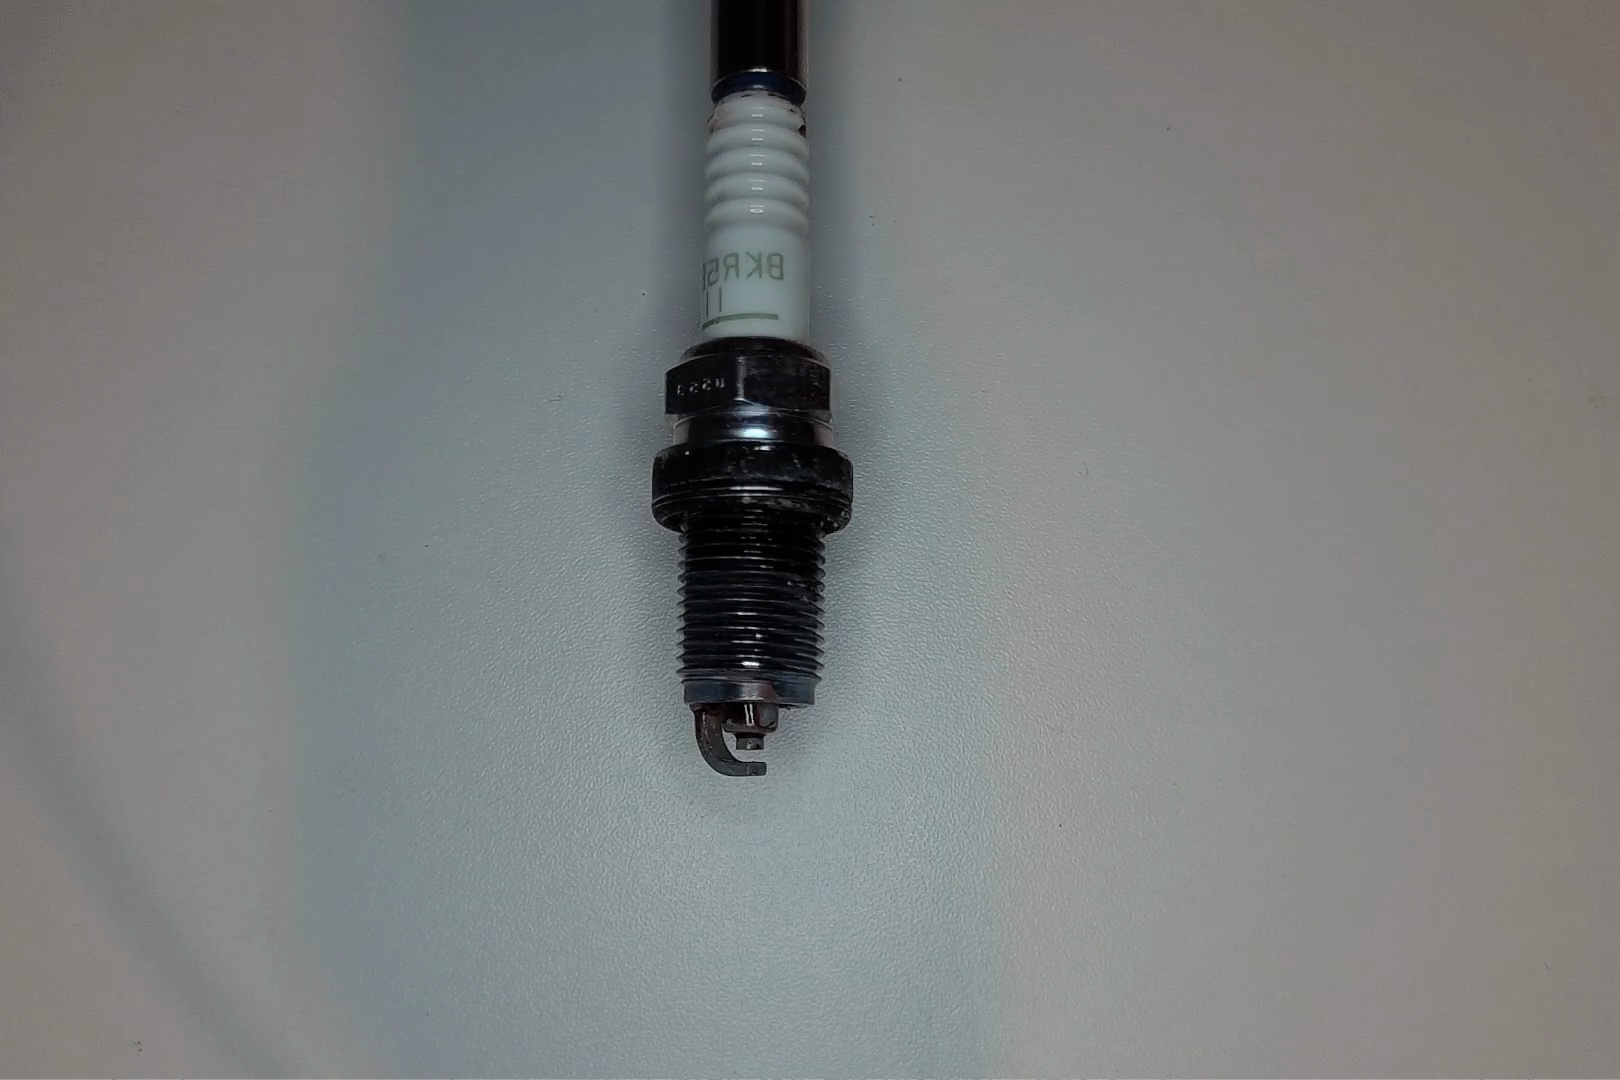
Label: anomaly